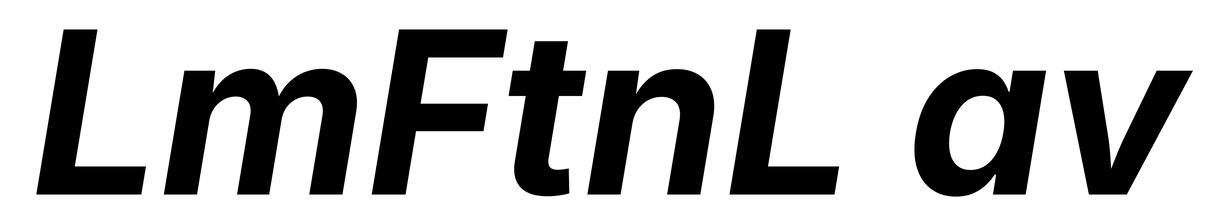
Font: Inter-Italic_Bold_Italic